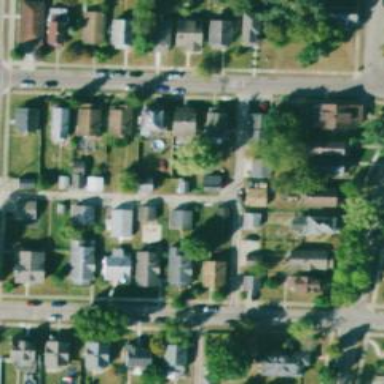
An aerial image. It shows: Alley classified as service road.